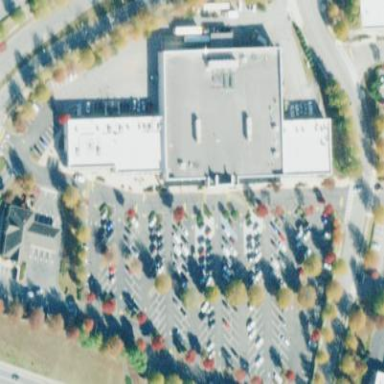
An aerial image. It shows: Building that houses supermarket.